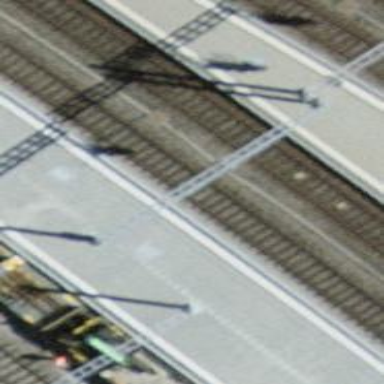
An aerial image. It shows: Railway signal.